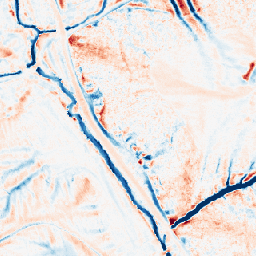
Category: edge_preserving
Decomposition family: median
Decomposition parameters: size: 15
Upsampling method: nearest
Upsampling parameters: scale: 8
Upsampling scale: 8